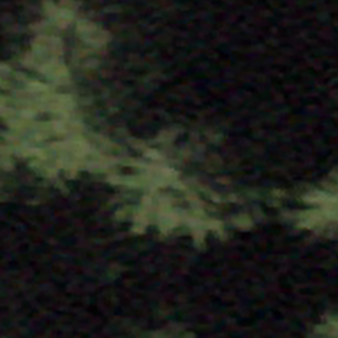
Label: other